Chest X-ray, PA view. Patient: 73 years old, sex M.
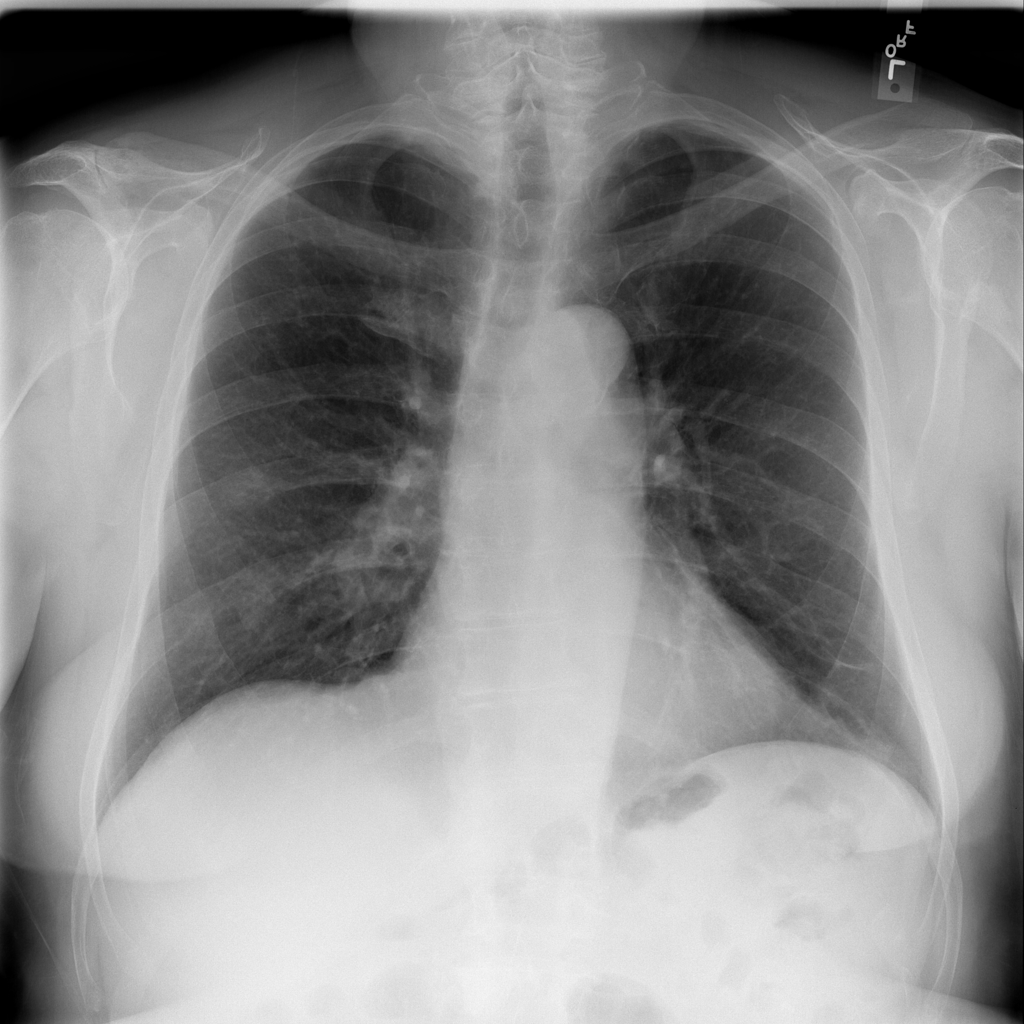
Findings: No Finding